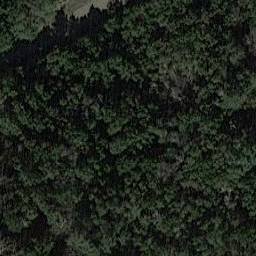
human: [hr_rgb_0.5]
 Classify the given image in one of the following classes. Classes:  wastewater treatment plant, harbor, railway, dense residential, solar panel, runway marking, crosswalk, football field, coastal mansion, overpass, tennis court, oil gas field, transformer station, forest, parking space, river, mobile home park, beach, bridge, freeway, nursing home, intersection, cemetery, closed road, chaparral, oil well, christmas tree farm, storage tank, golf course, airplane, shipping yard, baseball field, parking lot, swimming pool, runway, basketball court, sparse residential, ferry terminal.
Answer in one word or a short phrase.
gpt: forest